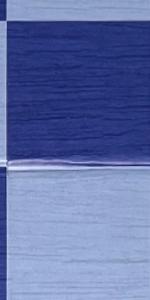
Label: Empty